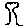
Label: tree